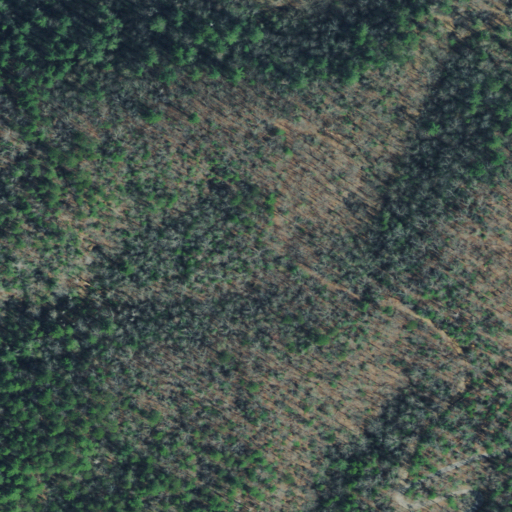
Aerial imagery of ridge(s) in Tennessee named Grapevine Ridge containing mixed forest, deciduous forest, and evergreen forest